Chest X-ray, PA view. Patient: 48 years old, sex M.
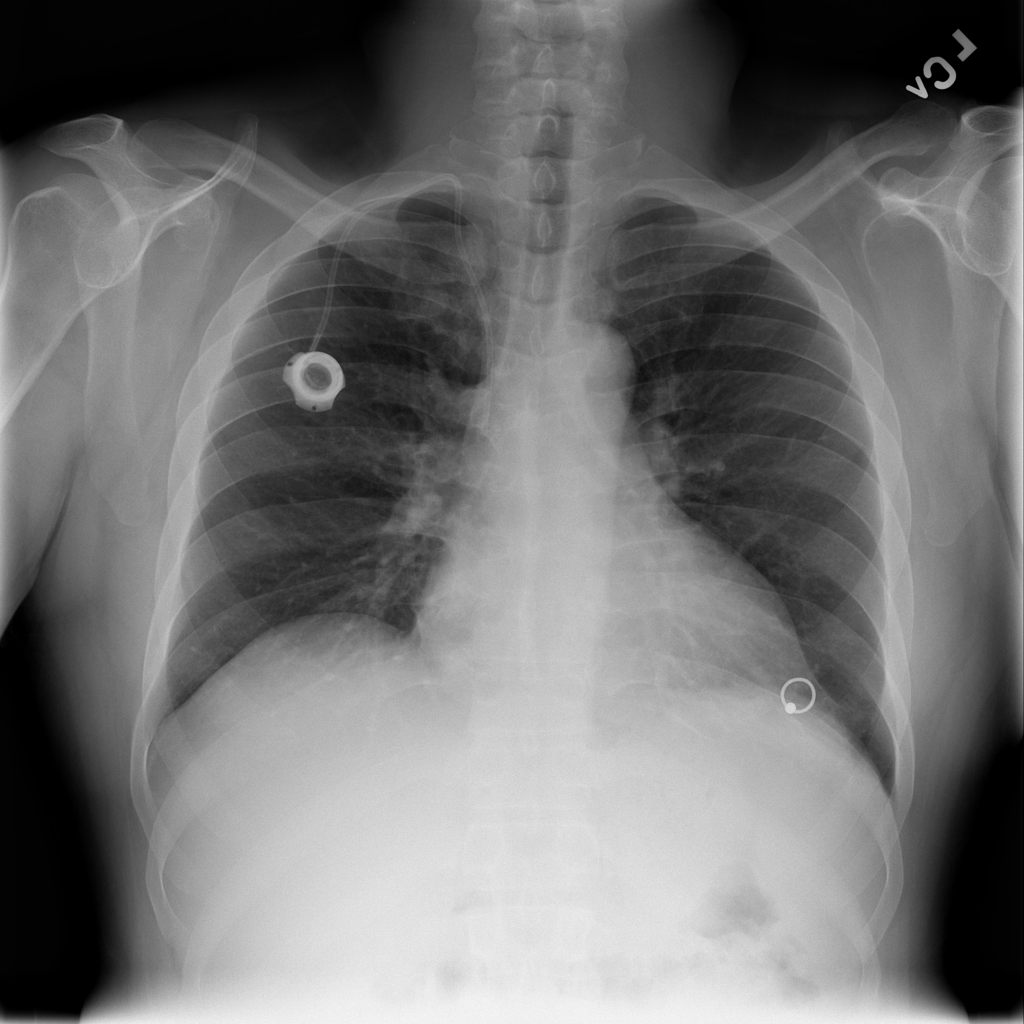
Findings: Cardiomegaly